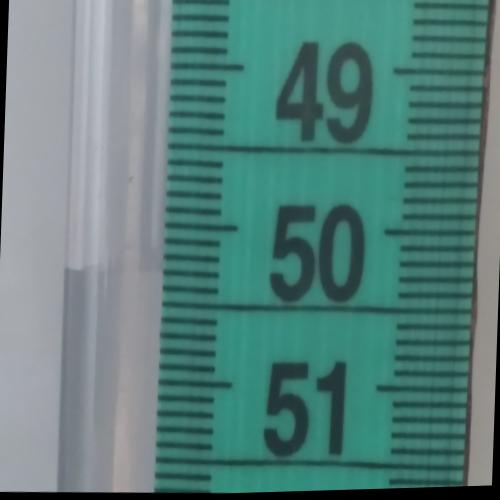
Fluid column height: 50.3 cm